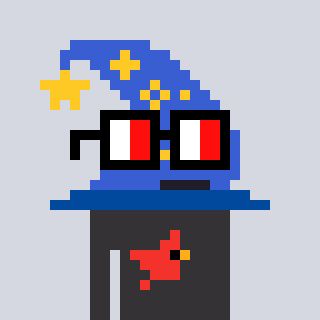
a pixel art character with square glasses with black frames and red eyes, a wizard hat-shaped head and a grayscale-colored body on a cool background